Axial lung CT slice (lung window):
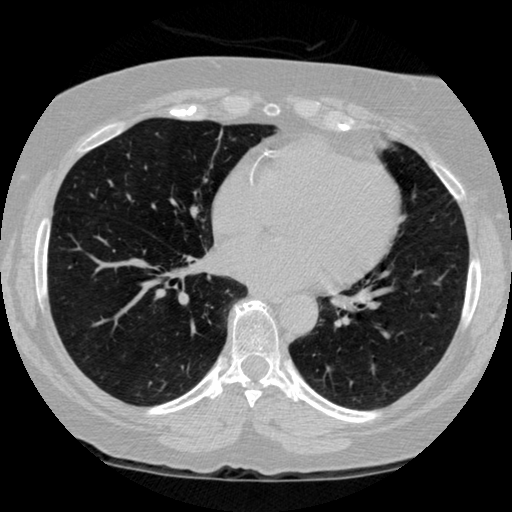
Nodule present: no